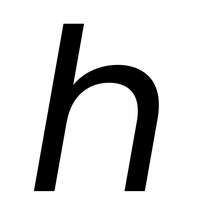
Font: Poppins-Italic